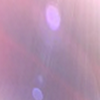
Label: sunburn